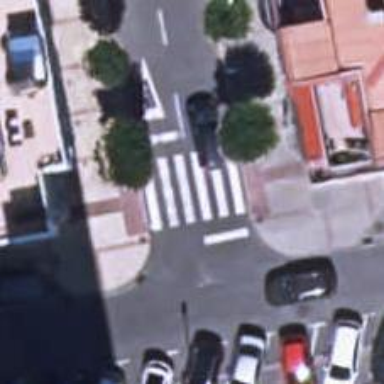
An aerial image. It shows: Uncontrolled zebra crossing on the road.